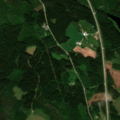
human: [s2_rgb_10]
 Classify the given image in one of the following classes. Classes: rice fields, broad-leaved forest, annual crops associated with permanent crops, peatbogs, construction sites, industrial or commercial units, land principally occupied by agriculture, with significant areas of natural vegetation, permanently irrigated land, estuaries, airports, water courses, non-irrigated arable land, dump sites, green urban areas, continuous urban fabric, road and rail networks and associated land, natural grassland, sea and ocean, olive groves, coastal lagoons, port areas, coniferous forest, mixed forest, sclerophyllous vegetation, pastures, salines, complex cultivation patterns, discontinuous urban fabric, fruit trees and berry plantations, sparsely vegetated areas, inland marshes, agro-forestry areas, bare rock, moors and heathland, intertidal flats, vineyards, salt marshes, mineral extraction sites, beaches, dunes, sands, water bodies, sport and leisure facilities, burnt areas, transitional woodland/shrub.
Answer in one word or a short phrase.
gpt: coniferous forest, mixed forest, transitional woodland/shrub